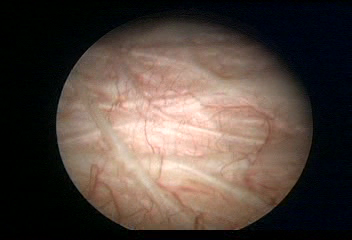
Modality: WLC
Class: Normal mucosa
Bladder cancer association: No